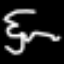
Label: frog